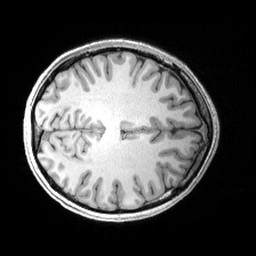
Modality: T1w
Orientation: axial
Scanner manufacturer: siemens
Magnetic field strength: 3 T
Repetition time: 2.53 s
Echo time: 0.00299 s